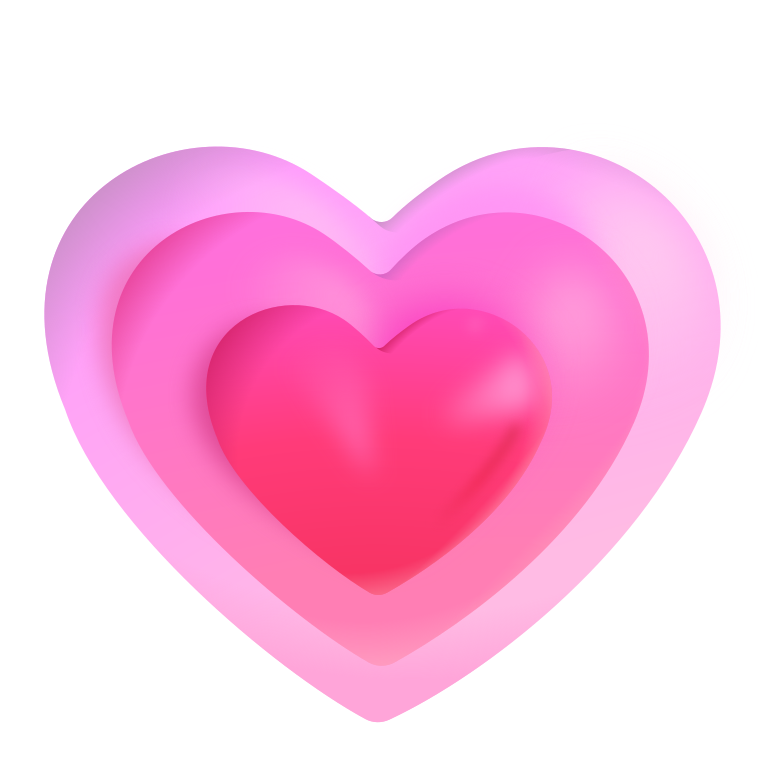
growing heart color